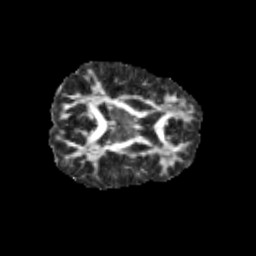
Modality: FA
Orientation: axial
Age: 13
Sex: female
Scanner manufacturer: siemens
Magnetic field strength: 3 T
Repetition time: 3.8 s
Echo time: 0.07 s